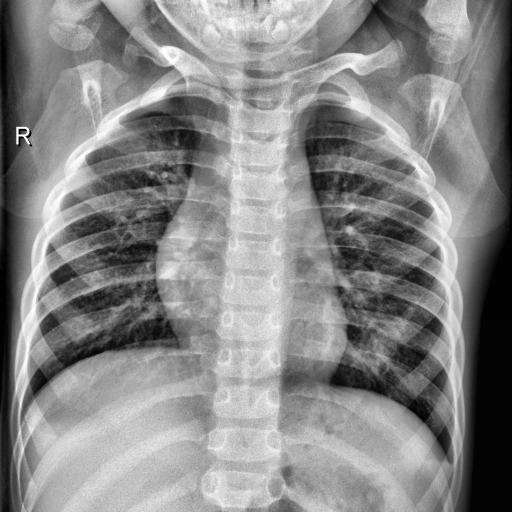
Finding: NORMAL